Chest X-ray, PA view. Patient: 39 years old, sex F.
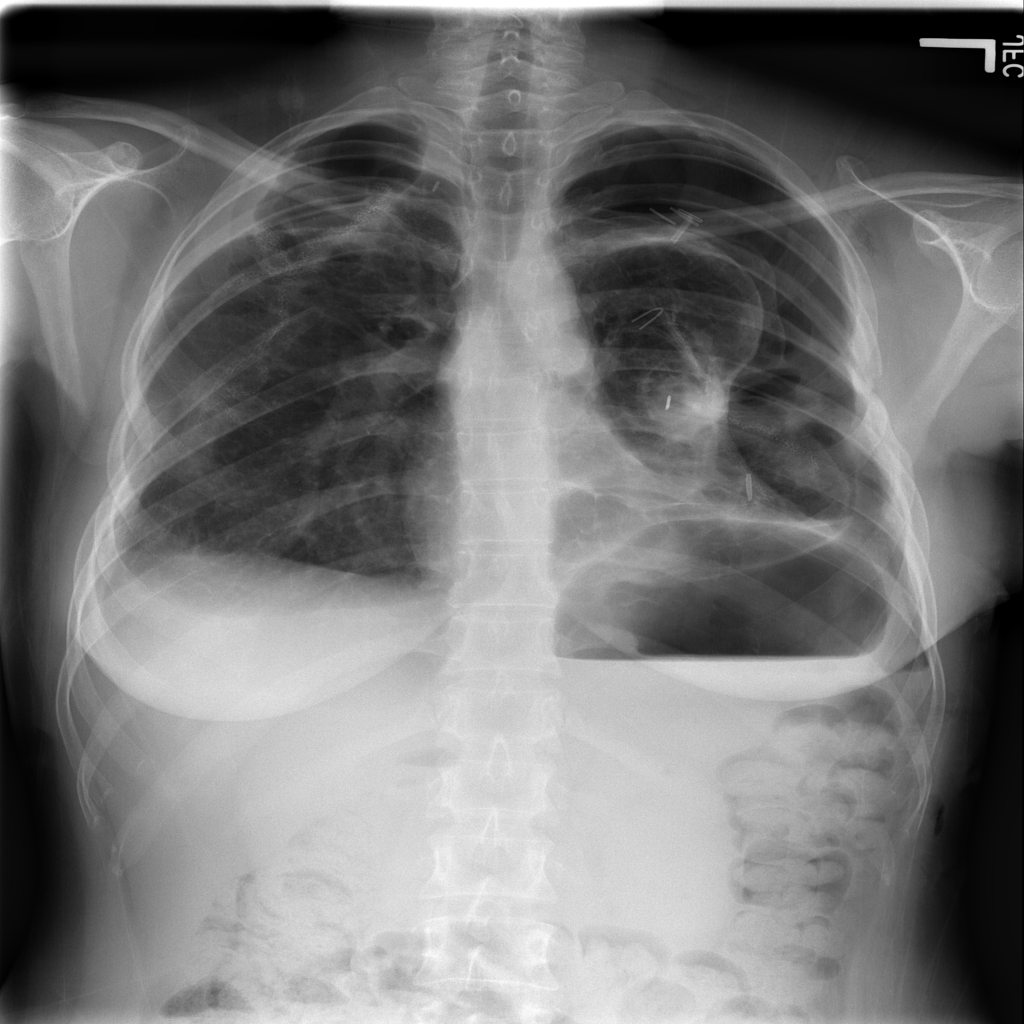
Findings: Pneumothorax